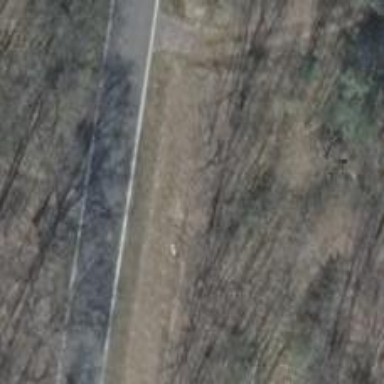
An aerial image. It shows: Secondary road with asphalt surface.